Question: If I'm using ActionBarSherlock, and My activity looks like this in Ice Cream Sandwich:

will the buttons and other elements keep Ice Cream Sandwich's style or will they revert to the Android version It's running on? (If I'm running it on 2.3, will the buttons look like standard Android 2.3 buttons, or will they still look like Android 4.0 like the picture?)
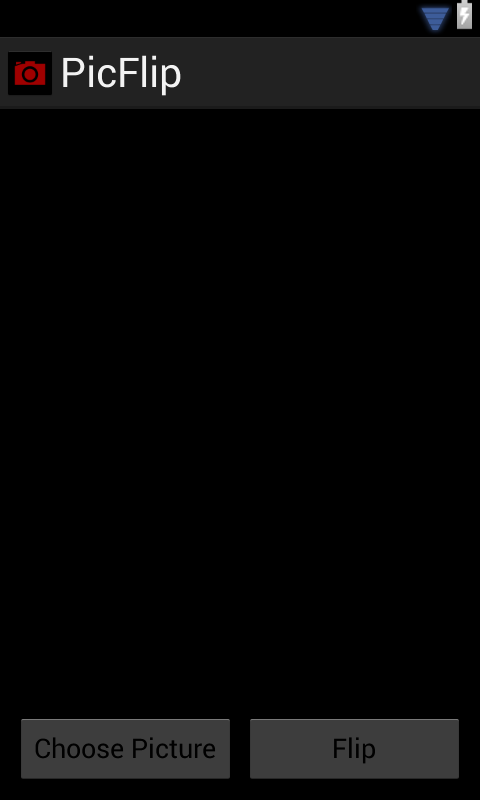
Answer: ActionBarSherlock does nothing to backport any style other than that of the action bar. The only reason that it does this is to create a consistent base for styling.
Bringing back anything else would be out-of-scope for the library. Your buttons will look like gingerbread buttons on pre-Honeycomb Android. I strongly suggest you take the assets from the platform you like (such as Ice Cream Sandwich) and customize them to fit your app's look and feel and then use those on every platform.